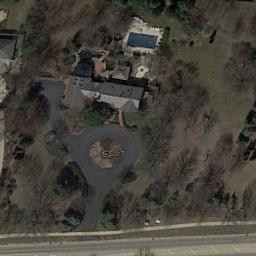
Label: residential